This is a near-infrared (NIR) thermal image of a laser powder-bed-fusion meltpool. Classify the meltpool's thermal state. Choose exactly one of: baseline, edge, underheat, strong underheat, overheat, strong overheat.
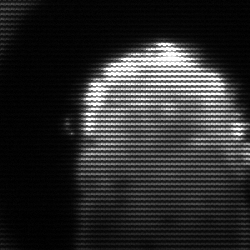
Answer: baseline